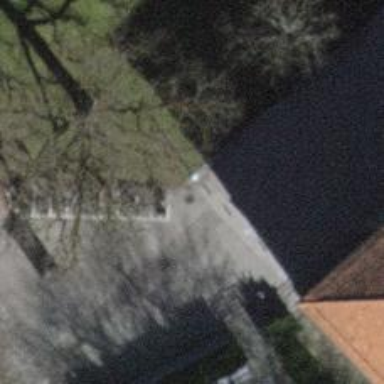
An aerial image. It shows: Bollard.